Lunar surface albedo tile
Center latitude: -37.793
Center longitude: 17.351
Resolution (meters per pixel, mean): 140.9
Tile area (km^2): 20241.16
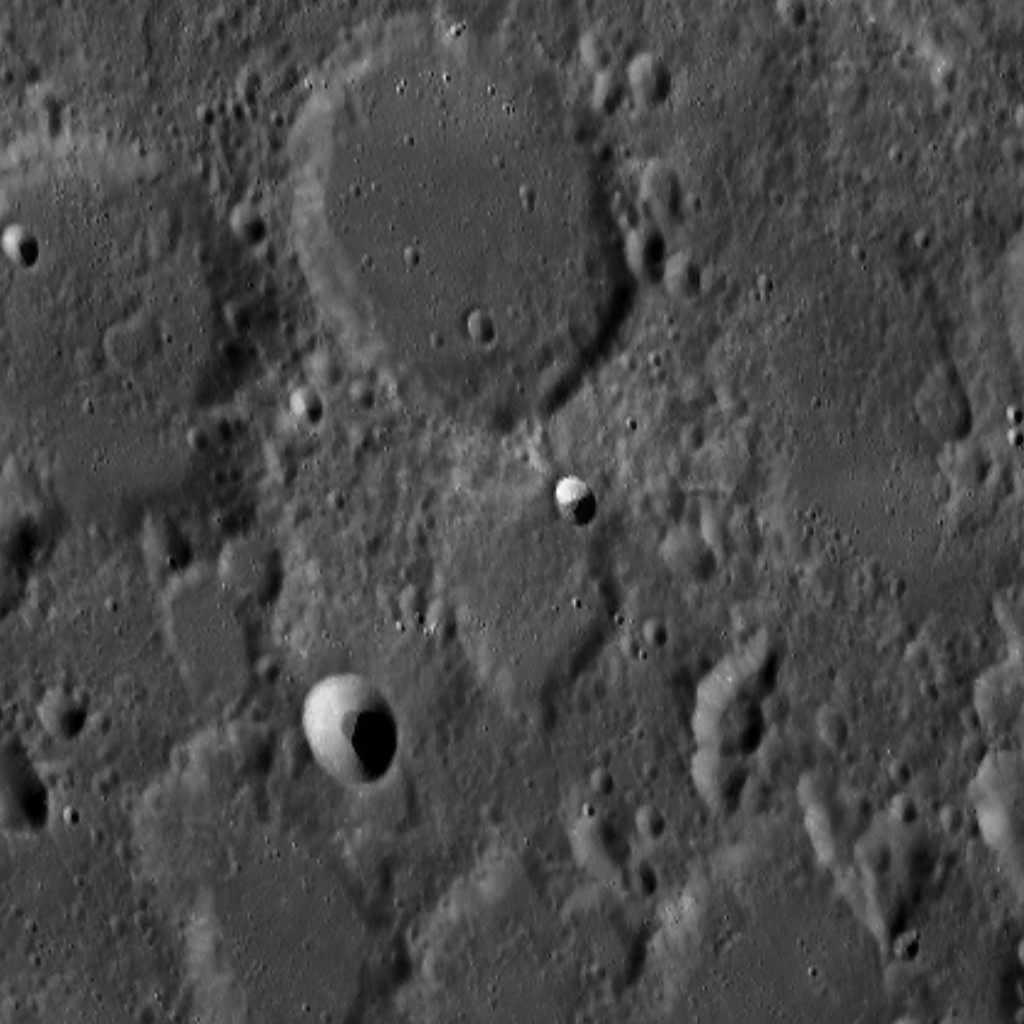